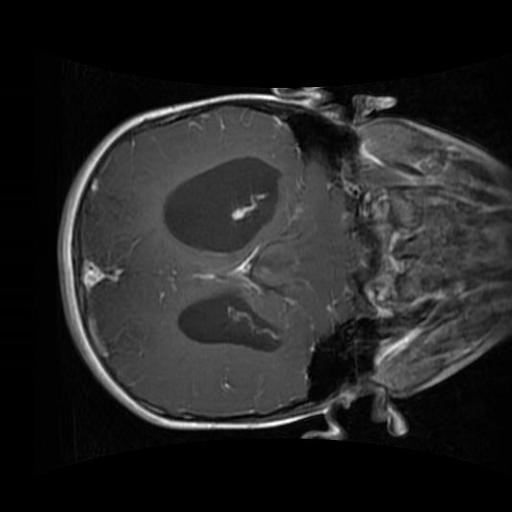
Label: brain_glioma